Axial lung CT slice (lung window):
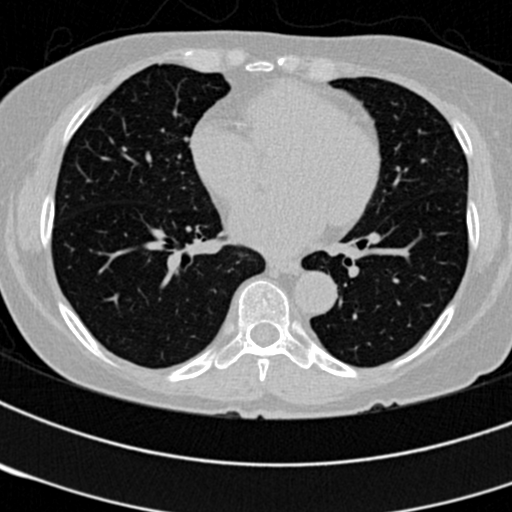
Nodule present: no